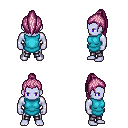
a pixel art fantasy rpg character, male body template, dark elf, purple skin, teal tunic, metal pants, pink long topknot hairstyle, four views (front, back, left, right), 2x2 character sprite sheet, small pixel art, hard edges, no anti-aliasing